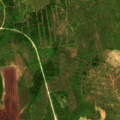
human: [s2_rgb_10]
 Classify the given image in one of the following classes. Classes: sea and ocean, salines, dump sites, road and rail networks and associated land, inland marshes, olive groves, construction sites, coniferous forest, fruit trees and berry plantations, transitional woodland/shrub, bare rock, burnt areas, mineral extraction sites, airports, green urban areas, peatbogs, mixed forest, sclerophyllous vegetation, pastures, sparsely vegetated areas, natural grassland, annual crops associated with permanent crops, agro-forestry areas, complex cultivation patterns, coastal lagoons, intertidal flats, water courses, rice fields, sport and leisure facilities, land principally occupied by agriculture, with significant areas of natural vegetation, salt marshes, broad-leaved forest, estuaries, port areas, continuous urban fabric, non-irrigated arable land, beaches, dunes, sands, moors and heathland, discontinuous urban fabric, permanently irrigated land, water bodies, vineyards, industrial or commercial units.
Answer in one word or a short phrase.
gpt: coniferous forest, mixed forest, peatbogs